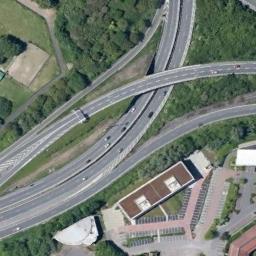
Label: overpass